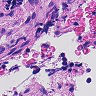
Metastatic tissue present: yes